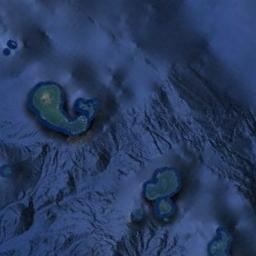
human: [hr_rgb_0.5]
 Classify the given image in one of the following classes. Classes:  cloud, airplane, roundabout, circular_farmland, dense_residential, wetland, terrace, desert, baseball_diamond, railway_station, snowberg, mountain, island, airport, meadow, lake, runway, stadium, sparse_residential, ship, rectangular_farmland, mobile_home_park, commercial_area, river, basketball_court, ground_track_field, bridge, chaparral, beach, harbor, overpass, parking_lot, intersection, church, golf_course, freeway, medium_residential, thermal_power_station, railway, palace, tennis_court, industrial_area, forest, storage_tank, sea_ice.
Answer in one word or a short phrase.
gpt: island